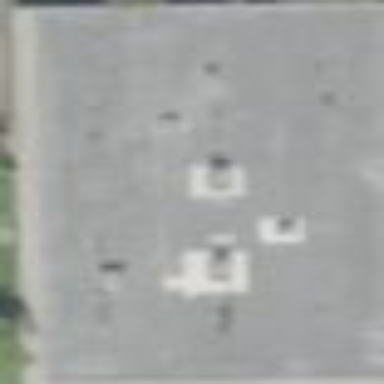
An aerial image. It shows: Post office building with flat roof.